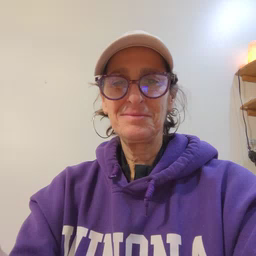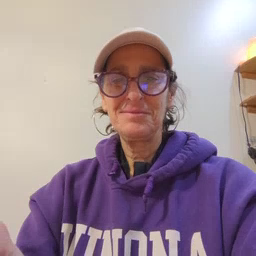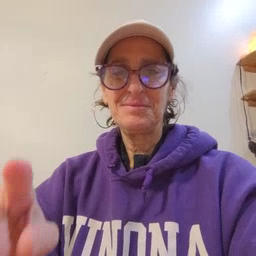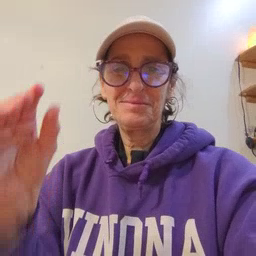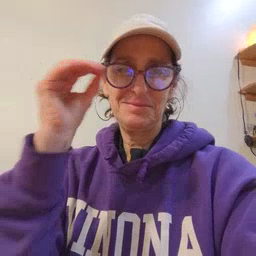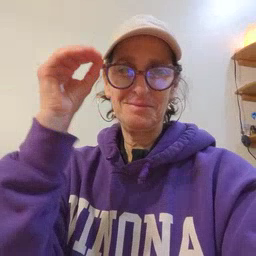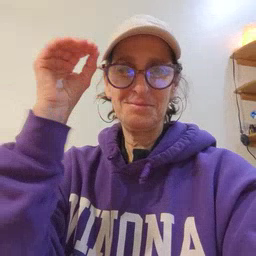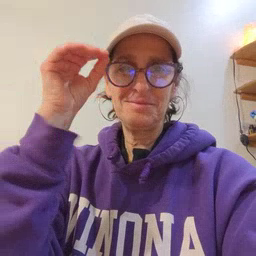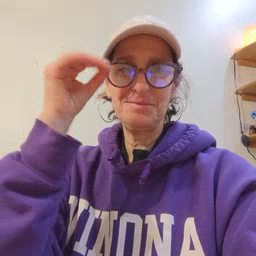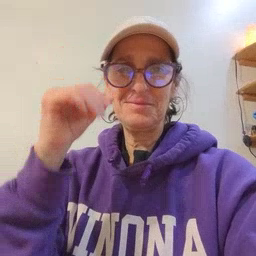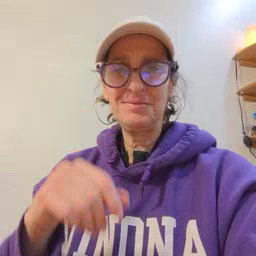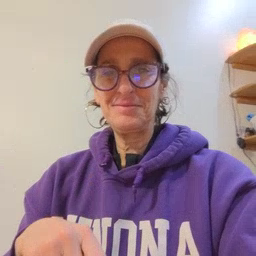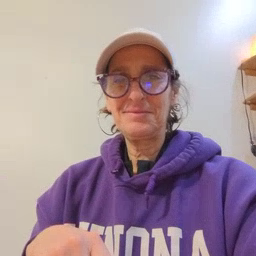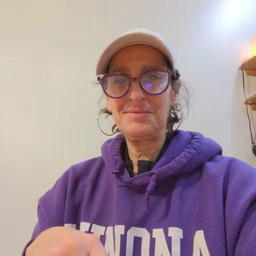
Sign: owl